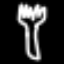
Label: fork